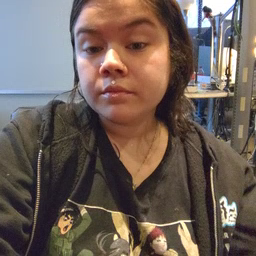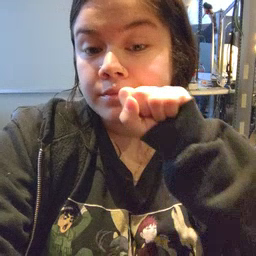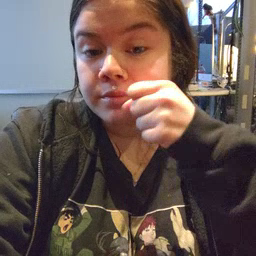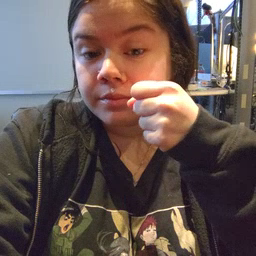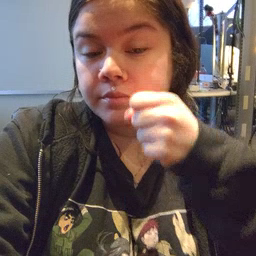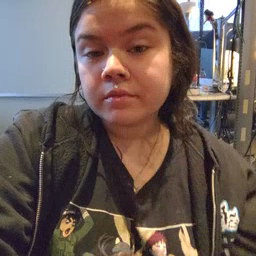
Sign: carrot